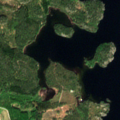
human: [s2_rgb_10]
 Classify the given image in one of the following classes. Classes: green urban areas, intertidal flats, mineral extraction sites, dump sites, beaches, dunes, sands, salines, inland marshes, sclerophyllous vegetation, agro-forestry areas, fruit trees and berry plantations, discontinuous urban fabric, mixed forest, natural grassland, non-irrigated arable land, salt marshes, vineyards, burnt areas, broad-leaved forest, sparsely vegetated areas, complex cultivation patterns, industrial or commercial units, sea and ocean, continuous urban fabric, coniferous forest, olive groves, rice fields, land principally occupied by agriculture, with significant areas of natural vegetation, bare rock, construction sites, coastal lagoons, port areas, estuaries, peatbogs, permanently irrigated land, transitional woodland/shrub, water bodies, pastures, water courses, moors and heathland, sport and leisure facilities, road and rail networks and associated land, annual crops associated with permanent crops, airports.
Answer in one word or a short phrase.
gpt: coniferous forest, mixed forest, water bodies